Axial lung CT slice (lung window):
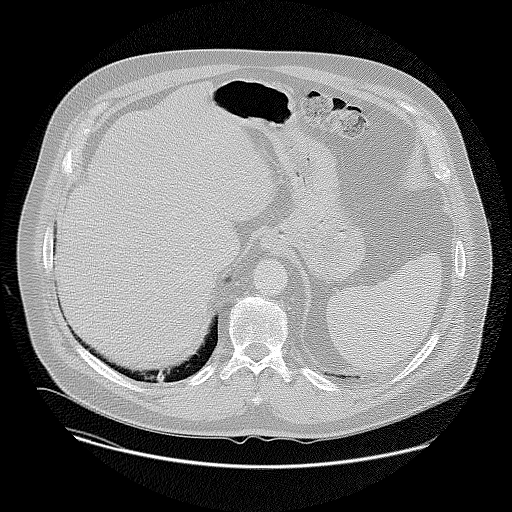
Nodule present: no